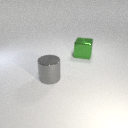
large green metal cube behind large gray metal cylinder